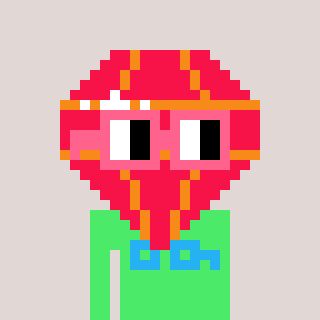
a pixel art character with square pink glasses, a red diamond-shaped head and a teal-colored body on a warm background